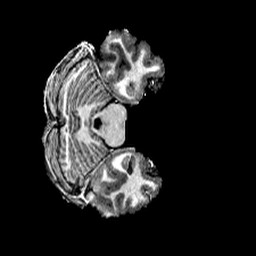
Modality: T1w
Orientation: axial
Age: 21
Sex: female
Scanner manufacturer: siemens
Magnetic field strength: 6.98 T
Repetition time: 6 s
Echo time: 0.00302 s